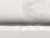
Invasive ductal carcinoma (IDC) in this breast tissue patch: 0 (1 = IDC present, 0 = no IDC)